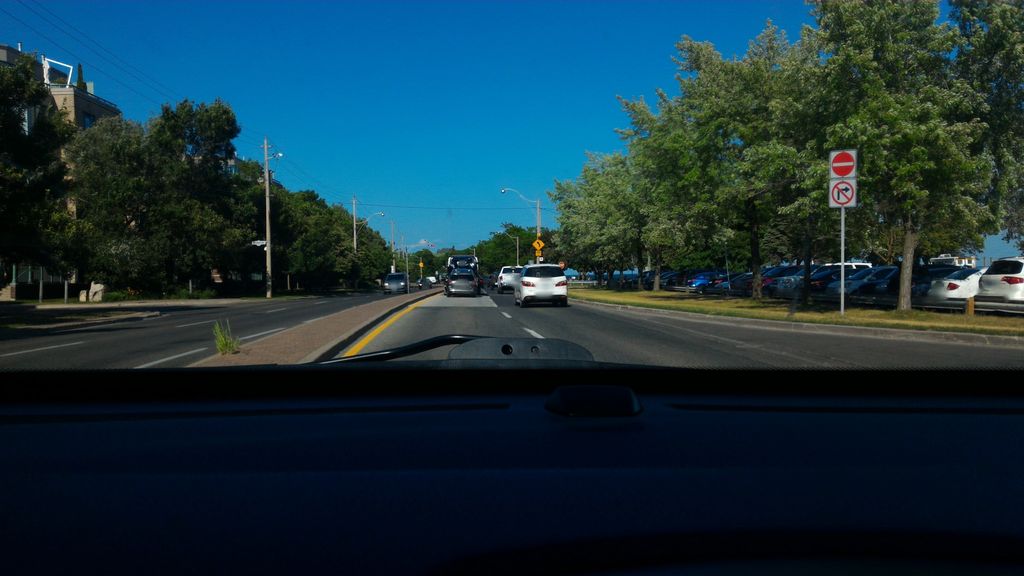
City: toronto